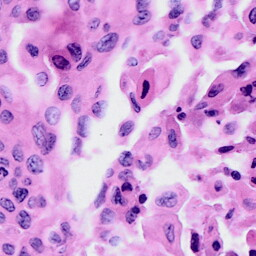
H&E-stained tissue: Cervix